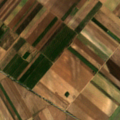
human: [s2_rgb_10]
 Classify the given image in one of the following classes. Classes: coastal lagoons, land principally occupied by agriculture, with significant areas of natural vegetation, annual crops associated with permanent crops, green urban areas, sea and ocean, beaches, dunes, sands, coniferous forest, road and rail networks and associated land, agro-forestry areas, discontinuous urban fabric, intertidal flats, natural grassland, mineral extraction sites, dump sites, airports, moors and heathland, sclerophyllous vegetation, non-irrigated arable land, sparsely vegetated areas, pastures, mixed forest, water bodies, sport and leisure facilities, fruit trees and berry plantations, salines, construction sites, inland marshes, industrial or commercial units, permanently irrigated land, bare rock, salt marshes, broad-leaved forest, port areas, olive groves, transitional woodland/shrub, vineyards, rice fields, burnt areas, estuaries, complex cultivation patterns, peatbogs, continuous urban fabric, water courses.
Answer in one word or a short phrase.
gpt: non-irrigated arable land